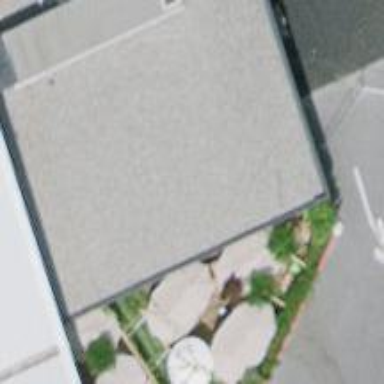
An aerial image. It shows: Restaurant.